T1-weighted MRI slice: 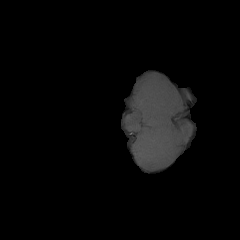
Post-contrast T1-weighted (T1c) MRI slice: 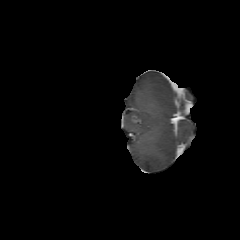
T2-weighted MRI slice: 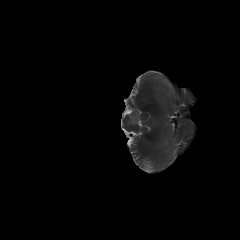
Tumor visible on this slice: yes